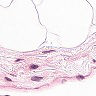
Metastatic tissue present: no